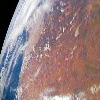
Label: land